Aerial crown-view tile of a tropical tree (Barro Colorado Island, Panama), acquired 20240918:
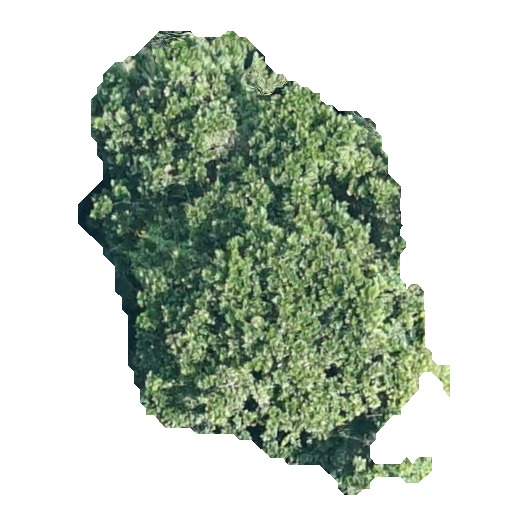
Species: Anacardium excelsum
GBIF accepted scientific name: Anacardium excelsum
Crown area: 173.117 m²